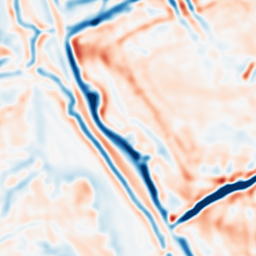
Category: multiscale
Decomposition family: dog
Decomposition parameters: sigma_low: 3
sigma_high: 5
Upsampling method: fft_zeropad
Upsampling parameters: scale: 4
Upsampling scale: 4